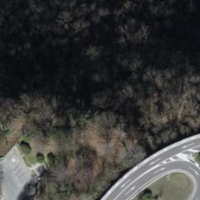
EUNIS habitat code: 43
Species observed at this site:
Fulica atra
Ajuga reptans